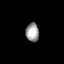
Tissue: prostate
Cell type: Myeloid cells
Senescence score: 0.6999
Nuclear area (px): 247
Mean DAPI intensity: 153.955